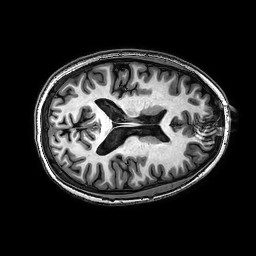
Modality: T1w
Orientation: axial
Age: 22
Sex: female
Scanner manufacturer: philips
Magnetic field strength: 3 T
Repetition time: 0.008105 s
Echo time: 0.0037 s